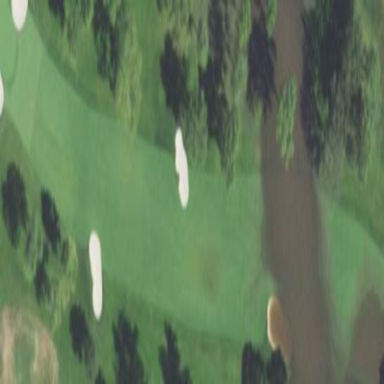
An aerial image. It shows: Grassy area designated as golf fairway.